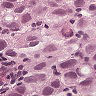
Metastatic tissue present: yes